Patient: sex F, age 53
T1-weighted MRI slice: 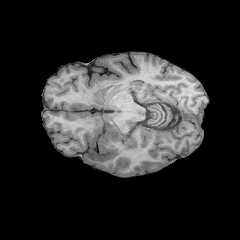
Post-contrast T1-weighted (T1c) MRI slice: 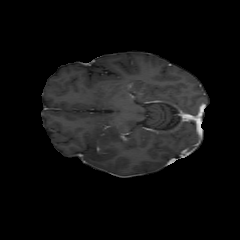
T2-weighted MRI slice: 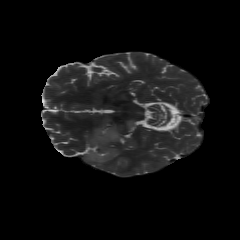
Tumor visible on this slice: yes
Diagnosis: Astrocytoma, IDH-wildtype
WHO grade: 3